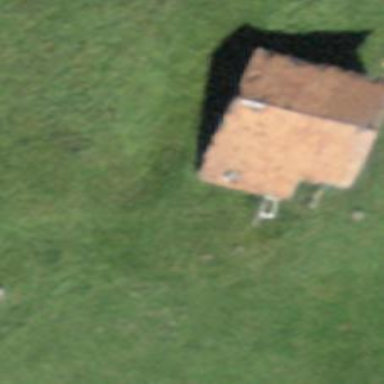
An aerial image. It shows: Barn.